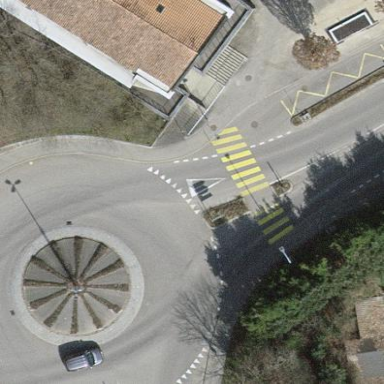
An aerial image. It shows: Secondary road with asphalt surface leading to roundabout junction.